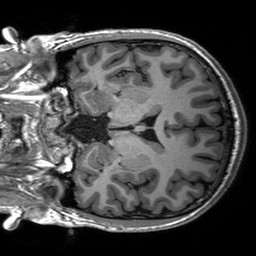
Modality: T1w
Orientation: coronal
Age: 20
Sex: male
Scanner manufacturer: siemens
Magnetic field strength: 3 T
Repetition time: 2.53 s
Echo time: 0.00227 s